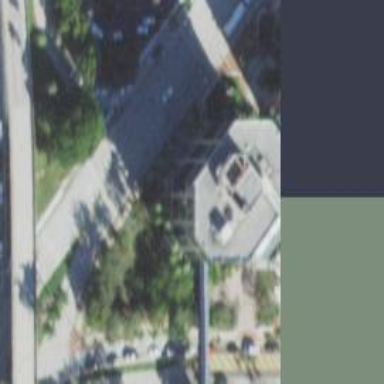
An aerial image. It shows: Public building.